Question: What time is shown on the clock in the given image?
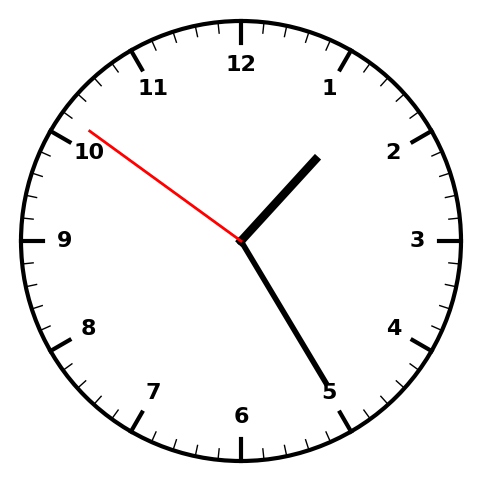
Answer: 01:24:51